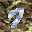
Label: 7